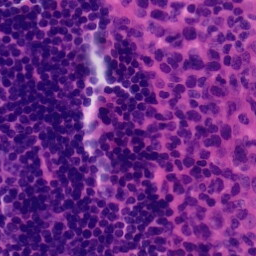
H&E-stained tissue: Tonsil